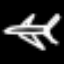
Label: pants